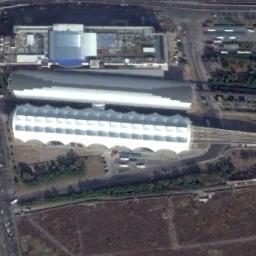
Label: railway_station